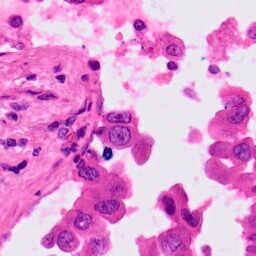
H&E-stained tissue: Lung